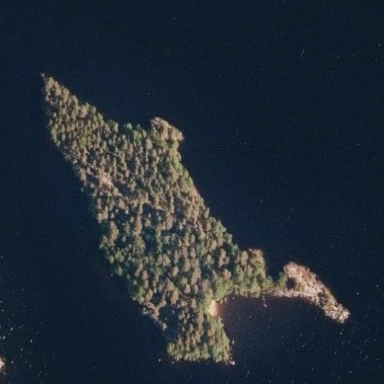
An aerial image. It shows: Islet surrounded by woodland.